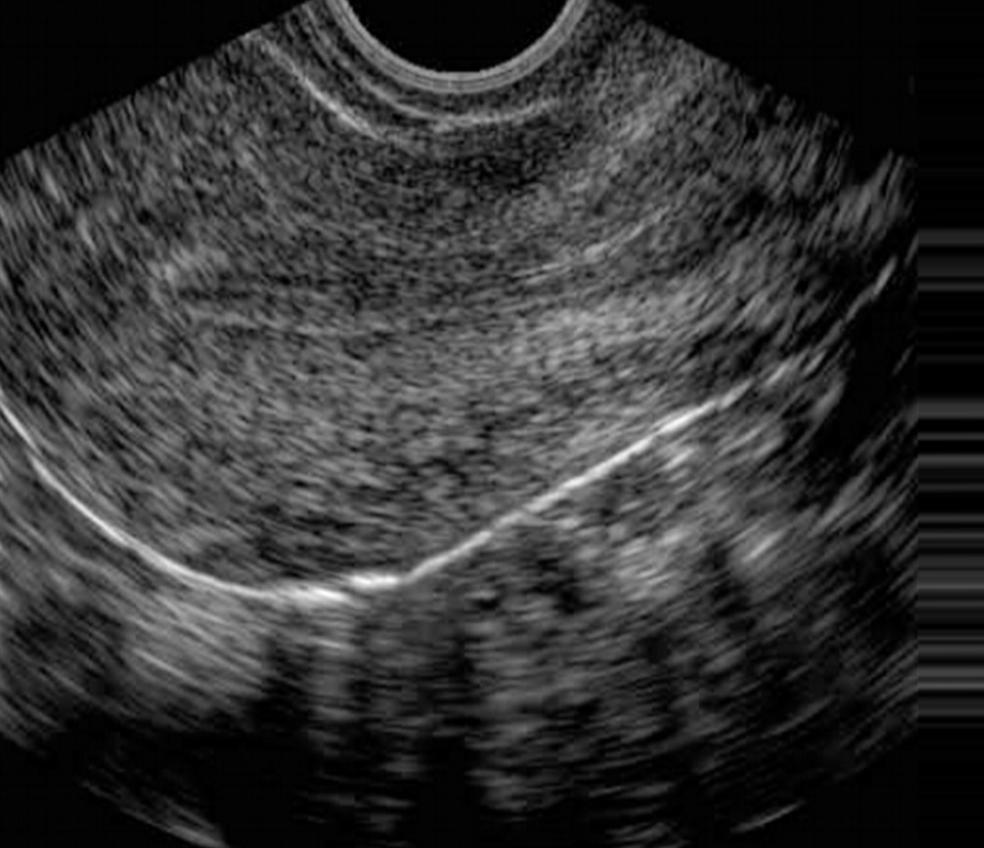
Label: notinfected